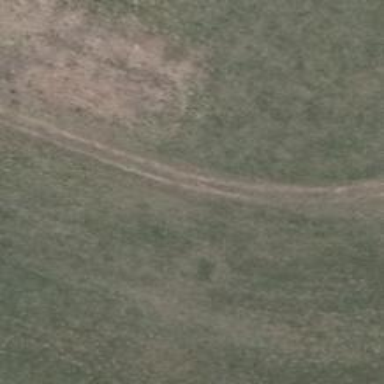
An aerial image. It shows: Ground track with tracktype of grade4.